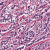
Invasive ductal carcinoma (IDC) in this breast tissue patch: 1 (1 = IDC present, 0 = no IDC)